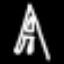
Label: The Eiffel Tower